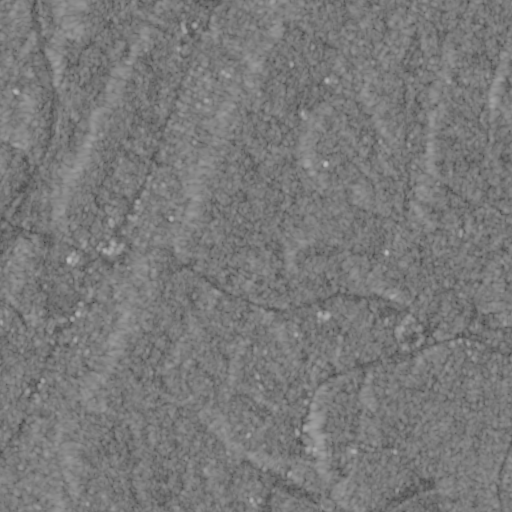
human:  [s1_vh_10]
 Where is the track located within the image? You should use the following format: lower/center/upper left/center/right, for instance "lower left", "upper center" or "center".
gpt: The track is located in the upper center of the image.
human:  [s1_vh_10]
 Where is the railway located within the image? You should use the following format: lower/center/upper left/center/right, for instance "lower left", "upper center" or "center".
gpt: The railway is located in the lower of the image.
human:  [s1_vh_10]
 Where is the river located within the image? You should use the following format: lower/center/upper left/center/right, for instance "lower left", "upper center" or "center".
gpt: The river is located in the lower of the image.
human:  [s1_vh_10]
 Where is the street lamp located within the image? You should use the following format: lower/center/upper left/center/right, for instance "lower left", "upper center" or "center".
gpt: The street lamp is located in the center left of the image.
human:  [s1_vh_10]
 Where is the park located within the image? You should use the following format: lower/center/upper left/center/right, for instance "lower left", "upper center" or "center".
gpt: There is no park in the image.

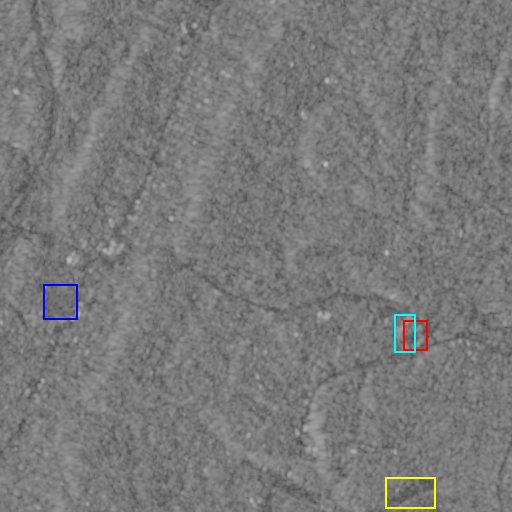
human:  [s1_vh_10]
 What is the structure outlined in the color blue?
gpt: The structure outlined in blue is a park.
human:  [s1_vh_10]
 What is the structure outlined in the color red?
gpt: The structure outlined in red is a parking lot.
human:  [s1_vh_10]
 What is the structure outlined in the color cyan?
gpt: The structure outlined in cyan is a building.
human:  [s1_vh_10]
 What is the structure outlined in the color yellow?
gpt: The structure outlined in yellow is a building.
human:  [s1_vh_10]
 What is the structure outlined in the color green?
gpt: There is no green outline.